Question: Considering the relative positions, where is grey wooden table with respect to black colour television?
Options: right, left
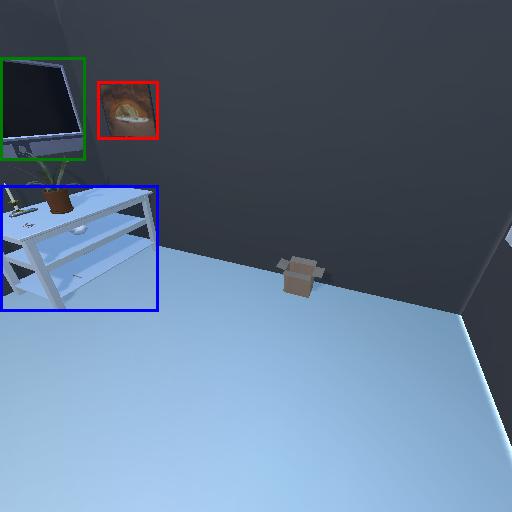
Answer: right